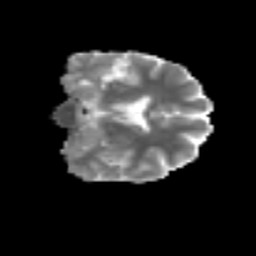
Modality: MD
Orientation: coronal
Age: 40
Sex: female
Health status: ill
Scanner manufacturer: siemens
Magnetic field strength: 3 T
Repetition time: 8.7 s
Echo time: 0.11 s